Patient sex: M
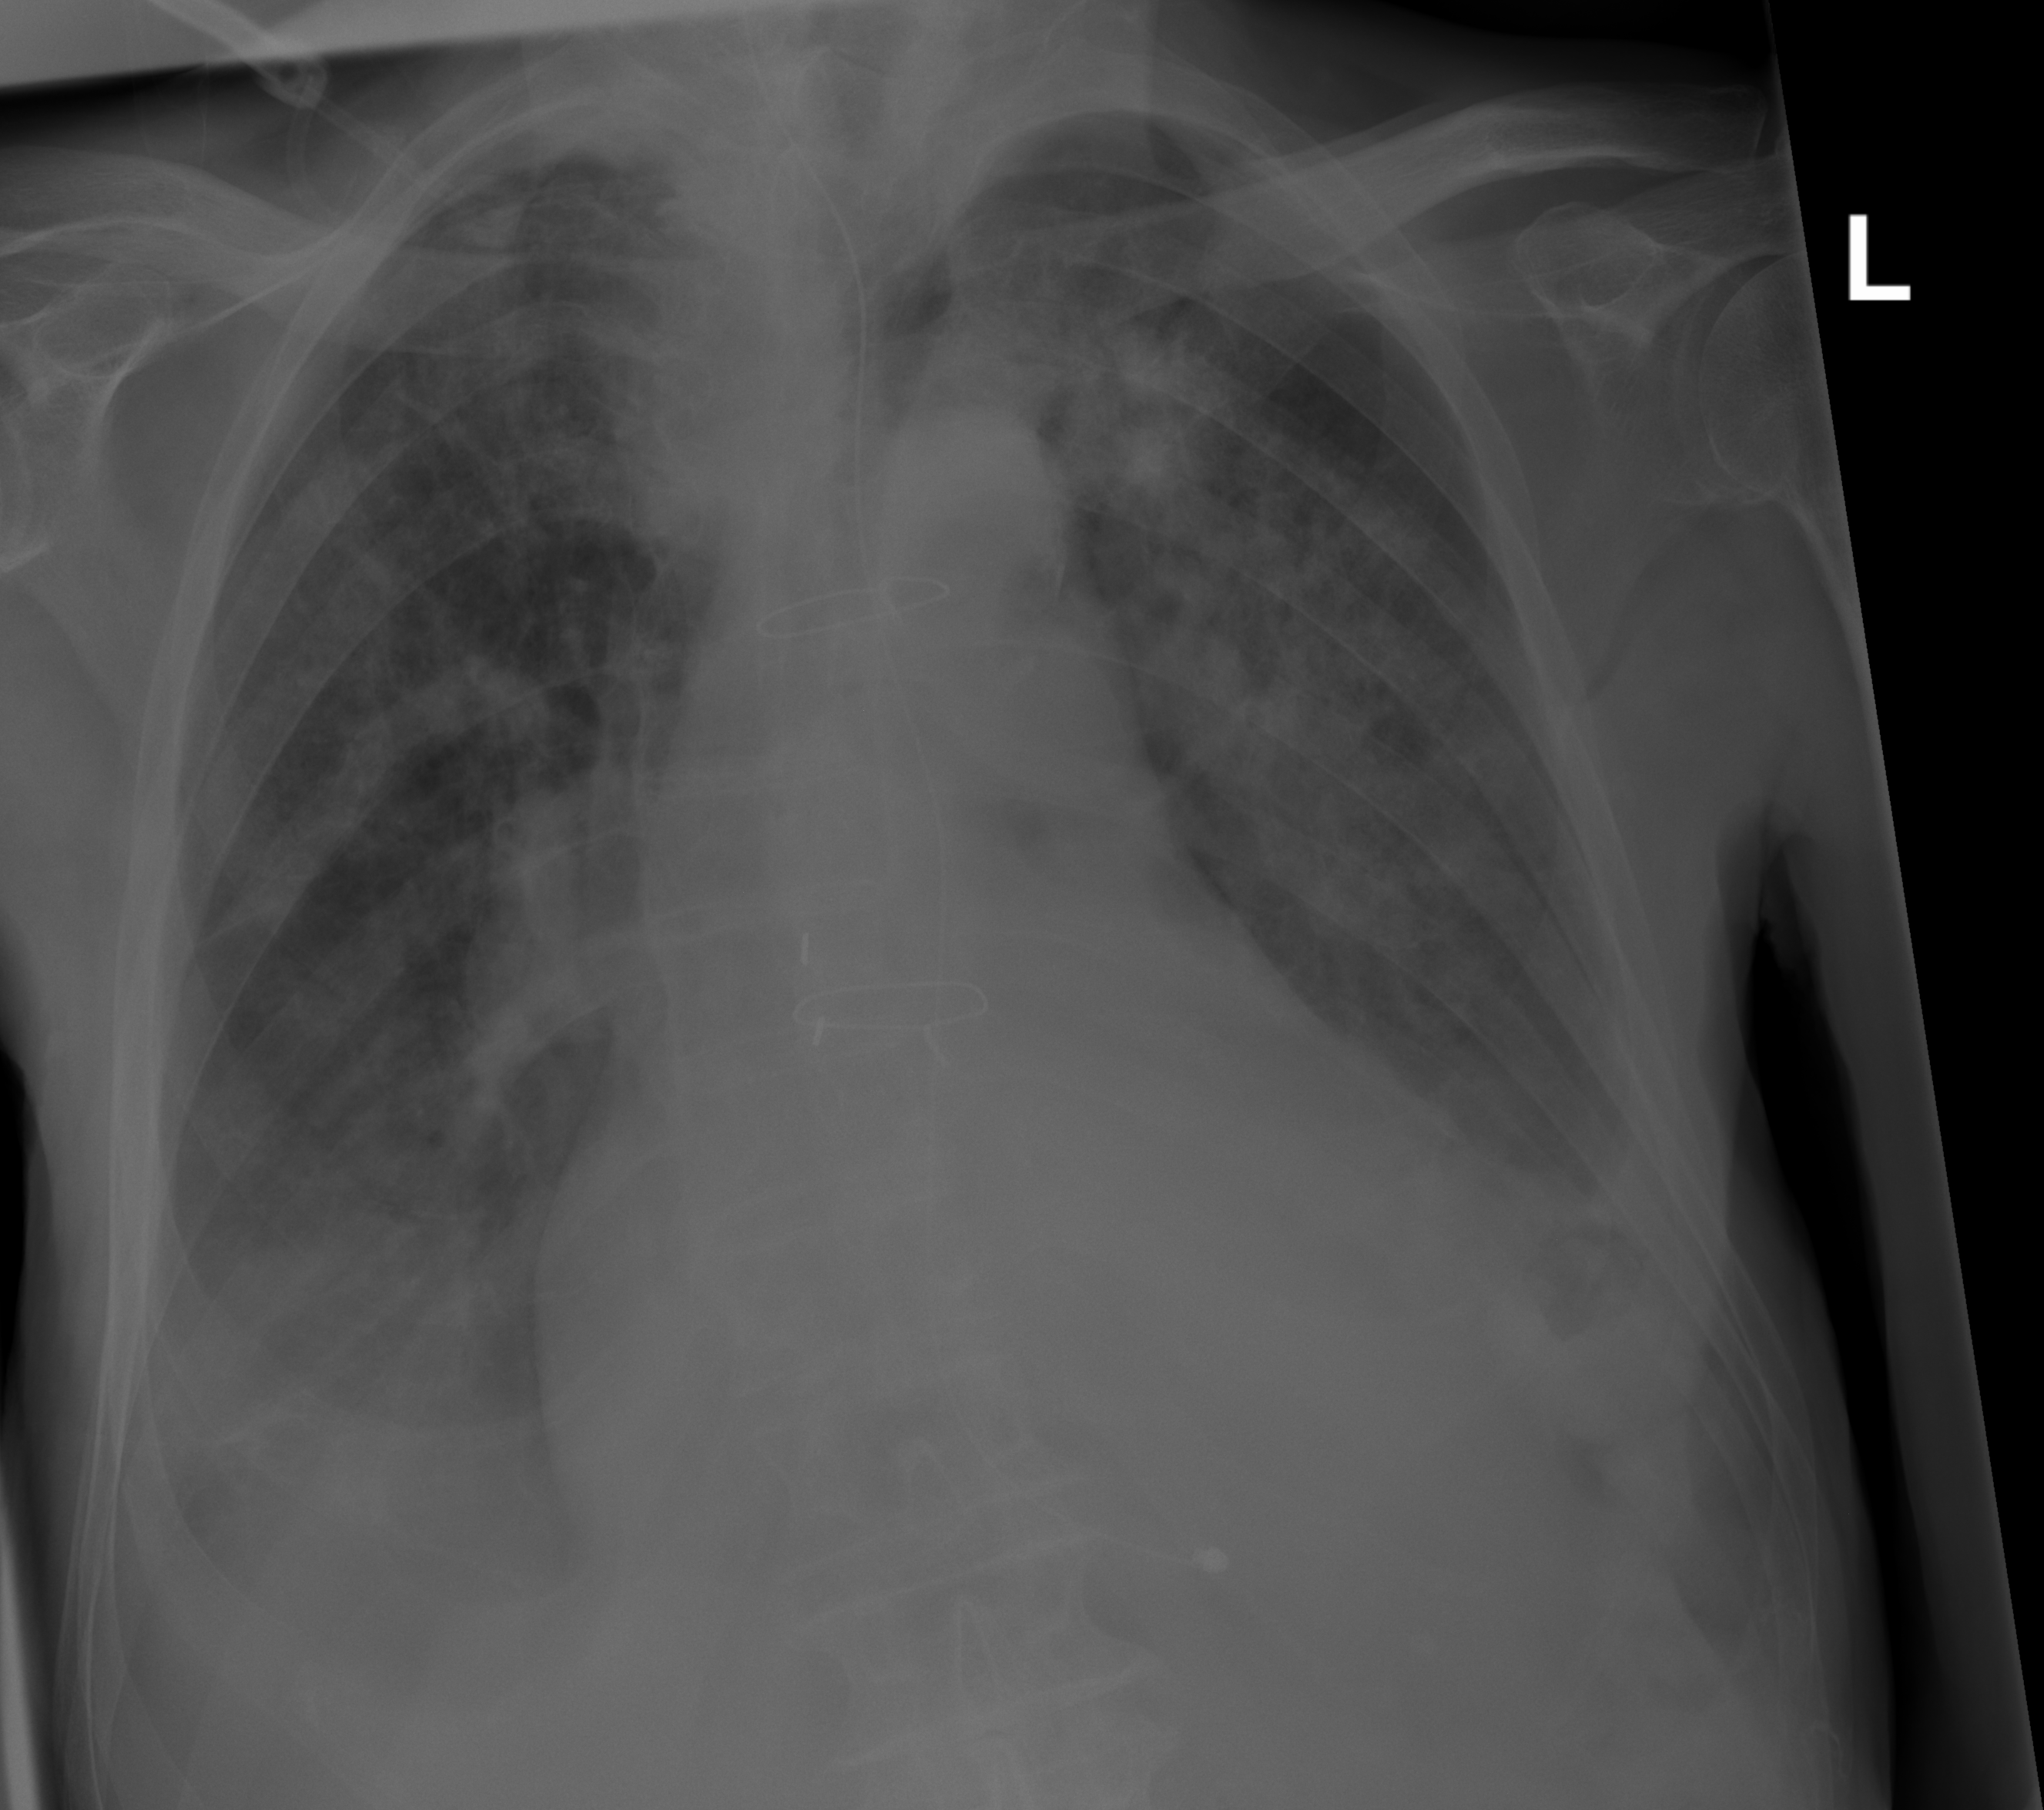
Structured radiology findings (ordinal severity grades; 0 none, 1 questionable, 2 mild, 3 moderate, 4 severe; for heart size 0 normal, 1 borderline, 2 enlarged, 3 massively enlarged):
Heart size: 2
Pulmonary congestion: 2
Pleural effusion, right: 2
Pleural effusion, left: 2
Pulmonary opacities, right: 3
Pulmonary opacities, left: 3
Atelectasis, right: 2
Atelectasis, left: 2